Question: Suppose I've got four fingers down: two fingers (1, 2) in element A and two (3, 4) in element B.
Suppose I then move finger 1 and finger 3.
I should be looking at a 'touchmove' event which will contain 'changedTouches' containing fingers 1 and 3.
However what will 'targetTouches' contain? Will it contain 1 and 2, or 3 and 4, or all 4?
It seems like the only way to provide enough info about the fact that 1 and 2 are on the same element and 3 and 4 are both on a different element is to send 'touchmove' events.
I'm building a touch framework and I have been constructing a global datastructure that tracks all fingers and their targets so I do know what's going on but I was wondering if it was possible to skip doing this entirely if the 'targetTouches' events could provide me all the information necessary.
I tested it with 'touchstart' on my page:

'''
document.touchstart = function(evt) { console.log("touchstart", evt.targetTouches); }
'''
I put four fingers down in the order I described above. Next up I'll try to see if I can find out what targetTouches contains in 'touchmove' which is a more difficult task because of how much data it generates.
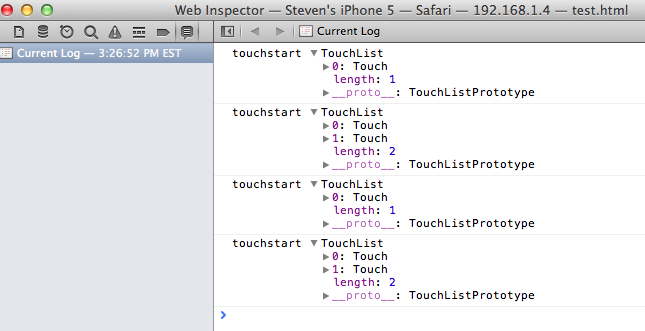
Answer: I will post my findings on iOS6.0 (iPhone 5), iOS5.1.1 (iPad 3), Nexus 7 on Android 4.2.1 (Chrome 18.<PHONE>), and Firefox for Android 17 on the Nexus 7 below.
Currently only have data from the iPhone 5. This is a lot of work.
What I did was make two elements in the page and in the 'touchstart' call 'preventDefault()' to prevent scroll. Then I had 'touchmove' count the length of its 'changedTouches' and 'targetTouches' buffers and display that in the DOM. Furthermore, I counted the rate at which the events came in. Here's a snippet of the code:
'''
// exposed is a variable which other code uses rAF to present a representation of it on the DOM so I can view it
touchmove: function(evt) {
evt.preventDefault();
var time = Date.now();
var diff = time - exposed.touch_move_last_time;
if (!exposed.touch_move_last_time) exposed.touch_move_last_time = Date.now();
if (!exposed.touch_move_rate) exposed.touch_move_rate = 0;
exposed.touch_move_last_time = time;
exposed.touch_move_rate += (diff - exposed.touch_move_rate)*0.01;
exposed.touch_move_changedTouches_count = evt.changedTouches.length;
exposed.touch_move_targetTouches_count = evt.targetTouches.length;
'''
When I move my finger around, I move it in a circle rather than a zig-zag because at the zig-zag points it can fire fewer events than the sample rate. Due to the low rate of convergence (this is to produce numbers that don't keep fluctuating) it takes about 5 seconds of continued rubbing to get the reading to stabilize on the sample rate.
iOS6.0:
'changedTouches' size: 1 (the one that moves)
'targetTouches' size: 2 (the two fingers on the element)
sample rate: 16.66ms
'changedTouches' size: 2 (both are moving)
'targetTouches' size: 2 (the two fingers on the element)
sample rate: 16.66ms
'changedTouches' size: 1 (the one that moves)
'targetTouches' size: 1 (refers to element initially touched by the one that moves)
sample rate: 16.66ms
'changedTouches' size: 1 (the one that moves)
'targetTouches' size: 1 (refers to element initially touched by the one moving)
sample rate: 8.29ms
'changedTouches' size: 1
'targetTouches' size: 2
sample rate: 16.66ms
'changedTouches' size: 2
'targetTouches' size: 2
sample rate: 16.6ms (really hard to keep the first finger not moving)
'changedTouches' size: 1
'targetTouches' size: 1
sample rate: 16.66ms
'changedTouches' size: 1
'targetTouches' size: fluctuates between 1 and 2
sample rate: 8.29ms
'changedTouches' size: fluctuates between 1 and 2
'targetTouches' size: 2
sample rate: about 8.3ms
'changedTouches' size: 1
'targetTouches' size: 2
sample rate: about 9ms
It's pretty clear that all cases where the sample rate is ~120Hz I had at least two elements that had fingers moving in it, which definitely seems to indicate that it will fire a separate 'touchmove' for each simultaneously touched element. I would bet that extending the test to 3 elements would see sample rates of 180Hz. Update: I tested 3 elements on the iPad and it does produce a 5.4ms reading.
What is a little curious to me is why I always get 8.29ms rather than 8.33ms exactly. The 9ms reading is probably just because it is more processing than it can handle at full speed (since I've got the DOM updating every frame)
Another Update:
On Chrome on the Nexus 7 the 'changedTouches' buffer always seems to be filled with all the touches because the 'webkitForce' reading is always changing for every single touch all the time. It is also so slow that the sample rate reading gives zero useful information. But by changing the number of fingers present in the last ordered element on the page it appears that the 'touchmove' events are also correctly being fired on a per-element basis.
Firefox on Nexus 7 is a bit better at producing reasonable sample rate readings but the updating of the display is even more sluggish than Chrome. Until Firefox becomes less choppy I don't consider it worth the effort of getting code working correctly on it.